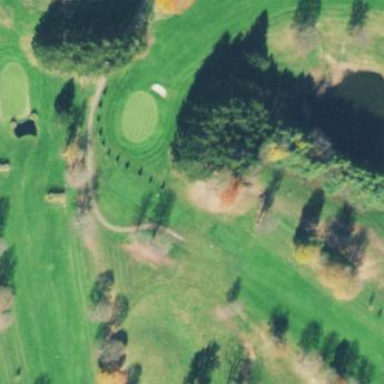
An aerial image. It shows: Grassy area designated as golf fairway.